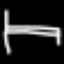
Label: bed